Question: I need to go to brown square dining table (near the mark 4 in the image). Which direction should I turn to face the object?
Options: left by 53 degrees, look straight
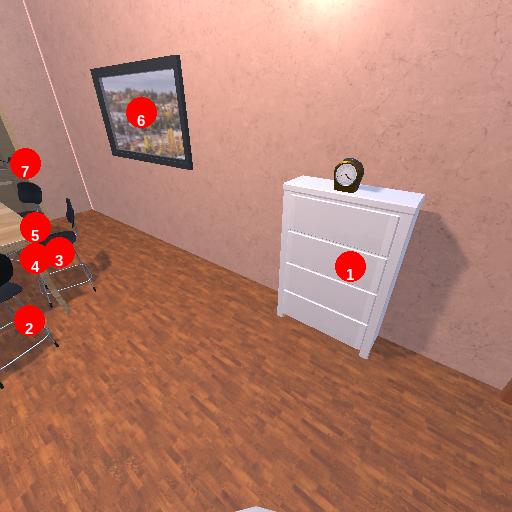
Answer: left by 53 degrees